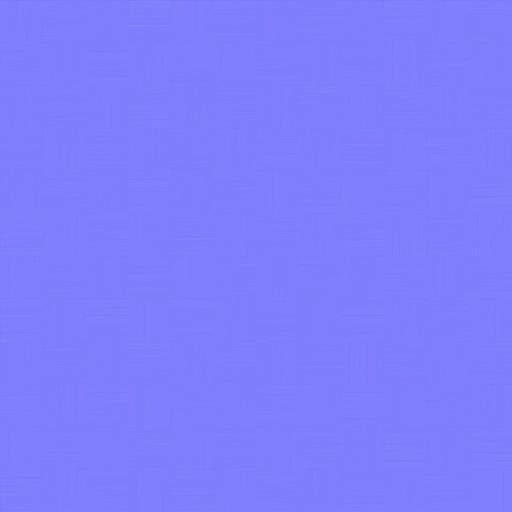
dark floor flooring parquet wood wooden